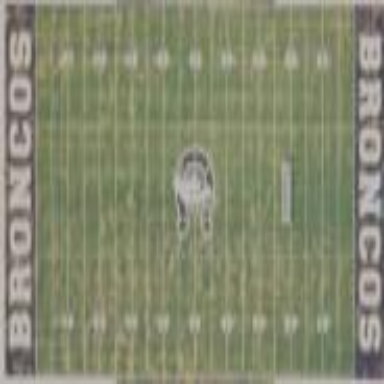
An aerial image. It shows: American football pitch with artificial turf surface for leisure land.